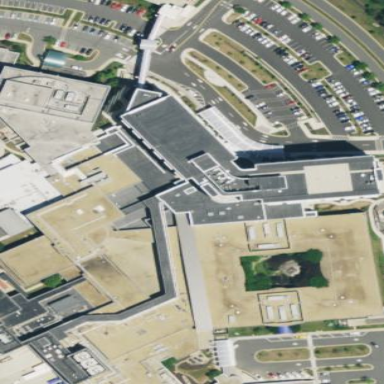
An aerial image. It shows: Healthcare facility identified as hospital.